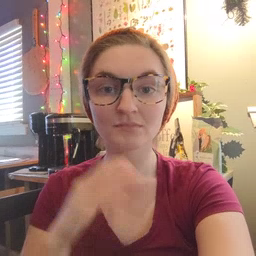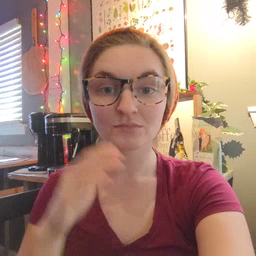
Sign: into